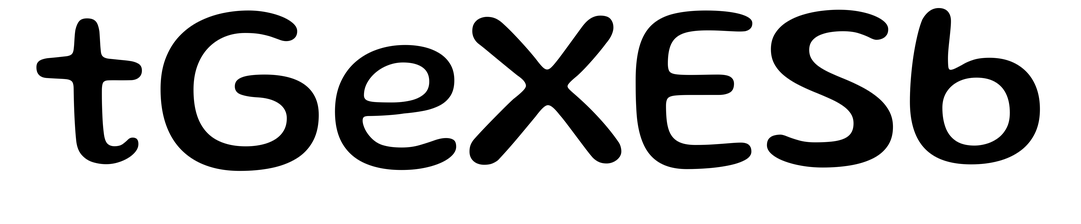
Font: Gluten_Regular